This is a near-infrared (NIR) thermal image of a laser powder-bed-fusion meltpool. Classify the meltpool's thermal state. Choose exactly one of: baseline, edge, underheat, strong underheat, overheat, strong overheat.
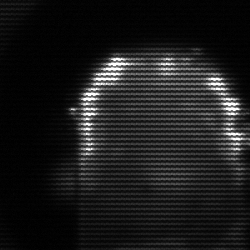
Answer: baseline